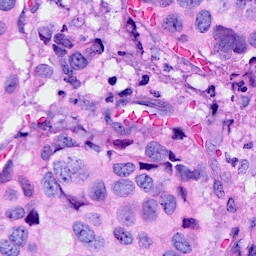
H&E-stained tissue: Breast